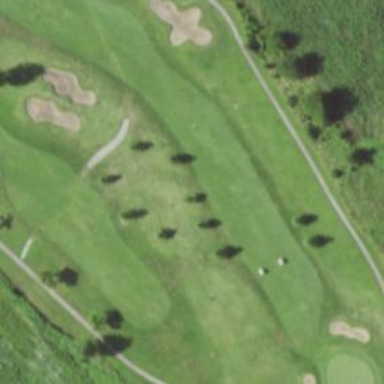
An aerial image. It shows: Golf fairway surrounded by grass.